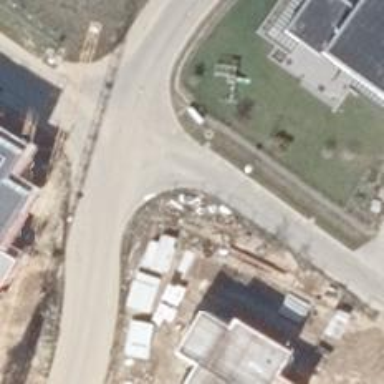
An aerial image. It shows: Residential road.